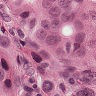
Metastatic tissue present: yes